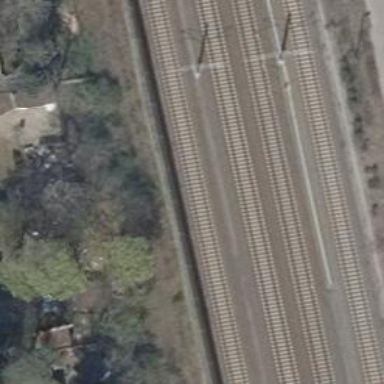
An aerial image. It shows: Electrified rail siding with contact line.